Question: I have created a class called 'UICustomButton', which is a subclass of 'UIView'. I added a 'UIButton' to 'UIView' as a 'subview' as shown in my code below:
'''
-(id)initWithButtonType:(NSString *)type
{
self = [super init];
if (self)
{
self.customButton = [self setupButtonWithTitle:type andFrame:frame];
[self addSubview:self.customButton];
self.customButton addTarget:self action:@selector(buttonPressed) forControlEvents:UIControlEventTouchUpInside];
}
return self;
}
'''
The problem I am facing is that although the button appears, they are not clickable. Is there something wrong with the way I am adding the buttons to the 'UIView'?

EDIT: To add on, I am using this custom button class instance to a cell:
'''
UICustomButton *customButton = [[UICustomButton alloc]initWithFrame:someFrame];
[cell.contentView addSubView:customButton];
'''
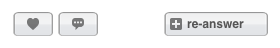
Answer: check the frame of your 'UICustomButton' object, and if 'self.customButton' is out of its 'superView'.